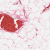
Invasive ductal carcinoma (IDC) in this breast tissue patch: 0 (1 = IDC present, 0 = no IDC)